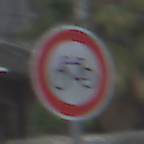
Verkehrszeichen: VerbotRadverkehr
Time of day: MorningAfternoon
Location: Outdoor (Suburban)
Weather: PartlyCloudy
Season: NotSpecified
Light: Natural